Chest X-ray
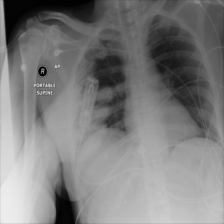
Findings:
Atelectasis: negative
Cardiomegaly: negative
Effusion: negative
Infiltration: negative
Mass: negative
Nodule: negative
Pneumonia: negative
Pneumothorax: negative
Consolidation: negative
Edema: negative
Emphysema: negative
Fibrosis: negative
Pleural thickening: negative
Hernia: negative